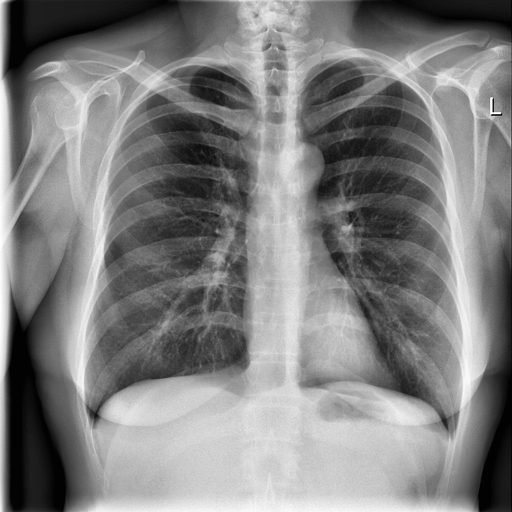
Finding: NORMAL